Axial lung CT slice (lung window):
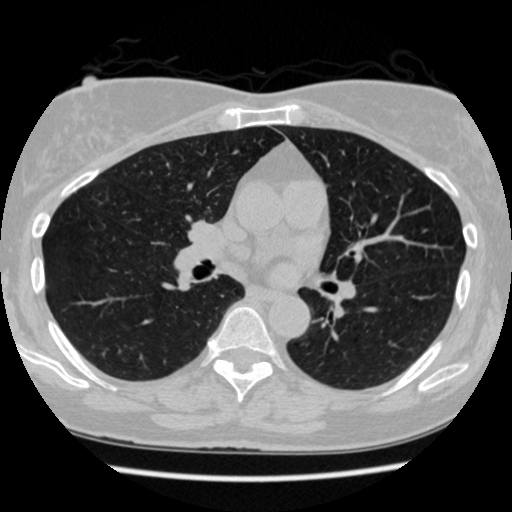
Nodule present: no